Question: I am adding TextView and Imageview to LinearLayout Programmatically using For Loop[code is added below]

I want to implement "setOnClickListener" for all imageviews
If I Click on last imageview[5th one],setOnClickListener is working,But For Remaining it is not working,Could anyone help me to rectify this problem?
'''
<?xml version="1.0" encoding="utf-8"?>
<LinearLayout xmlns:android="http://schemas.android.com/apk/res/android"
android:layout_width="match_parent"
android:layout_height="match_parent"
android:orientation="horizontal" >
<TextView
android:id="@+id/carName"
android:layout_width="0dp"
android:layout_height="wrap_content"
android:layout_marginTop="5dp"
android:layout_weight="1"
android:padding="10dp"
android:text="@string/string_mmed"
android:textColor="#444"
android:gravity="center"
android:textSize="15sp" />
<TextView
android:id="@+id/carType"
android:layout_width="0dp"
android:layout_height="wrap_content"
android:layout_marginTop="5dp"
android:layout_weight="1"
android:padding="10dp"
android:text="@string/mmed_type"
android:textColor="#444"
android:gravity="center"
android:textSize="15sp" />
<ImageView
android:id="@+id/carImageView"
android:layout_width="0dp"
android:layout_height="wrap_content"
android:layout_weight="0.2"
android:src="@drawable/info" />
</LinearLayout>
'''
'''
TextView carName,carType;
ImageView carImageView
LinearLayout carLinearLayout;
oncreate(){
carLinearLayout= (LinearLayout) findViewById(R.id.carLinearLayout);
}
'''
'''
for (int i = 0; i < 5; i++) {
View child = getActivity().getLayoutInflater().inflate(R.layout.car, null);
getCarViews(child);
carName.setText("geting from getter setter");
carType.setText("geting from getter setter");
carLinearLayout.addView(child);
}
carImageView.setOnClickListener(this);
'''
'''
getCarViews(View child){
carName= (TextView) child.findViewById(R.id.carName);
carType= (TextView) child.findViewById(R.id.carType);
carImageView= (ImageView) child.findViewById(R.id.carImageView);
}
'''
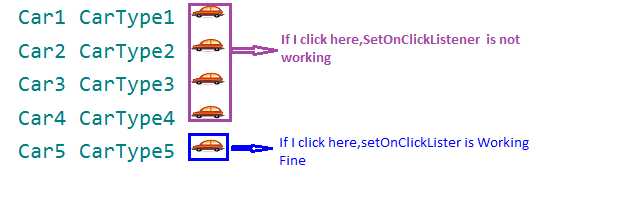
Answer: From your code it shows that you have added click listener outside your loop so it will always set click listener for the lastly added view only as the for loop gets executed. You will have to add click listener inside your for loop to get all the 'ImageView's' click event.
Try to set the click listener for your 'ImageView' as your inflate it 5 times as below:
'''
for (int i = 0; i < 5; i++) {
View child = getActivity().getLayoutInflater().inflate(R.layout.car, null);
getCarViews(child);
carName.setText("geting from getter setter");
carType.setText("geting from getter setter");
carImageView.setOnClickListener(this);
carLinearLayout.addView(child);
}
'''